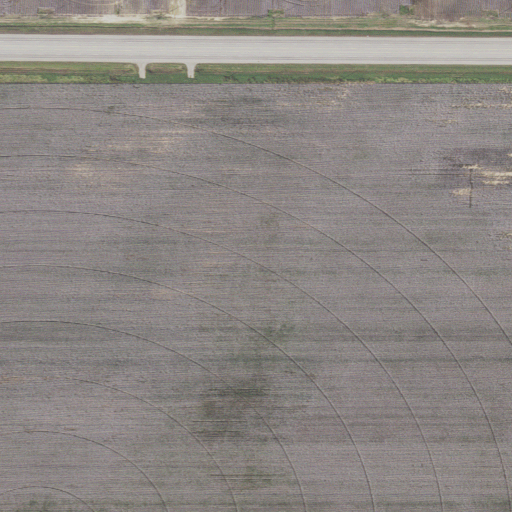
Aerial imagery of island in Arkansas named Big Island containing cultivated crops, low intensity development, and open development